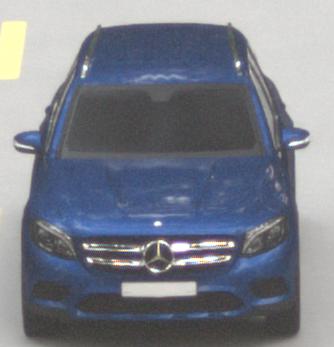
Make: Mercedes-Benz
Model: GLC 250
Detailed model: GLC (253)
Model produced from: 2015/09
Model produced until: 2018/05
Doors: 5
Color: blue
Road condition: dry road
Daytime: sunrise or sunset
Contrast: medium contrast